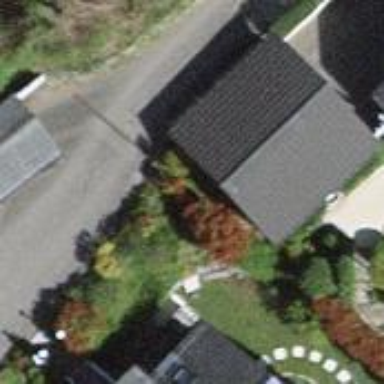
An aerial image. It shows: Garage building.